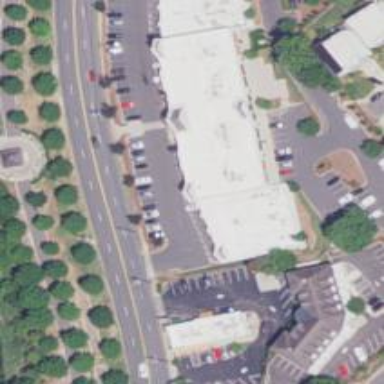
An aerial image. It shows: Retail building.